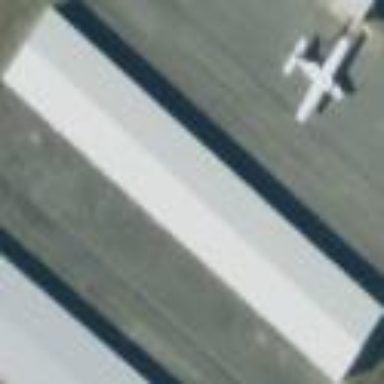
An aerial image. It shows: Hangar.